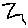
Label: zigzag